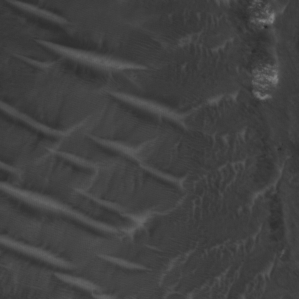
Label: non_frost